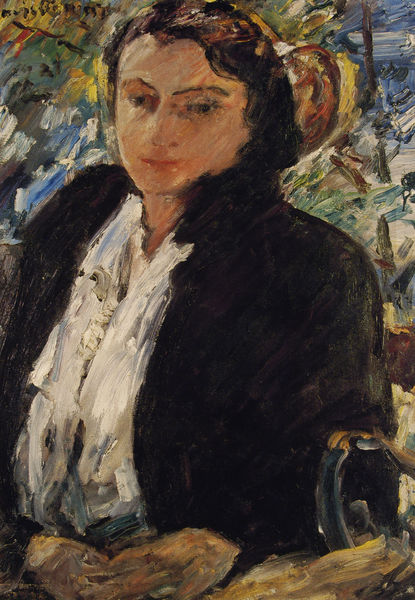
Titel: Porträt Charlotte Corinth in grüner Samtjacke
Künstler: Lovis Corinth
Institution: (Privatsammlung)
Schlagwörter: baum, blau, gemälde, hand, haut, mann, schatten, weiß, bäume, gelb, grob, grün, impressionismus, ocker, sitzen, braun, bunt, frankreich, frau, frisur, haar, handschuh, hut, mund, nase, orange, schwarz, skizze, stuhl, blick, dame, rot, tuch, beige, expressionismus, malerei, anzug, hemd, jacke, jung, tresen, augen, bluse, gesicht, mensch, pelz, bildnis, hände, portrait, porträt, öl, pastos, auge, haare, halbfigur, mantel, augenbrauen, en face, frontal, lippen, garten, henkel, krug, schnell, armlehne, lehne, farben, farbe, blue, chair, hands, red, white, black, blouse, dark, face, hair, lady, painting, sitting, woman, yellow, monet, büste, brown, nachdenklich, jackett, selbstporträt, griff, außen, corinth, lovis corinth, strich, kopfputz, pelzmantel, gut, ölskizze, malerie, summer, frei, claude, suit, slevogt, turban, impressionism, coat, jacket, smile, blazer, vest, skitte, dreaming, thinking, impressionist, biergarten, cup, brush, colour, paint, paints, freiluft, hare, hämnde, neunzehntes jahrhundert, mänlich, thresen, 19. jh., stzhl, an, quiet, madame, bouse, blacck, white top, 인물화, 여인, 푸근함, 무상, 화창함, 단정한, 다소곳한, 맑은, daydream